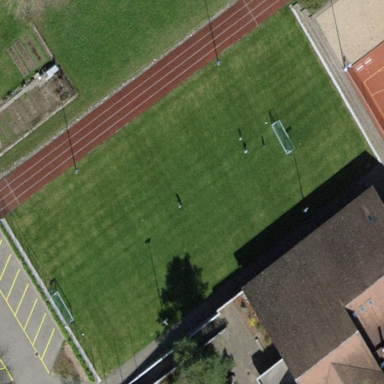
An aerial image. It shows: Grass pitch used for soccer.